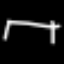
Label: bed